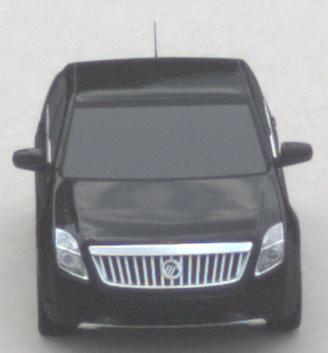
Make: Mercury
Model: Milan
Detailed model: -
Model produced from: 2009
Model produced until: 2010
Doors: 4
Color: black
Road condition: dry road
Daytime: morning or afternoon
Contrast: low contrast